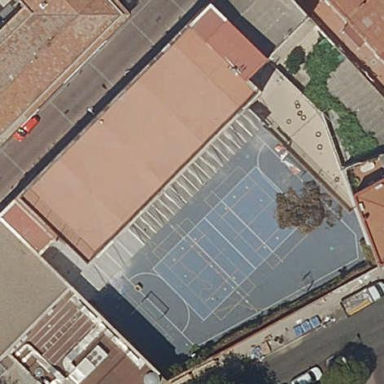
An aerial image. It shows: School.